Field crop: maize
Growth stage: 1
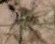
Species: salsola